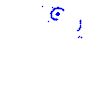
Particle: proton